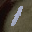
Label: 1